Field crop: maize
Growth stage: 2
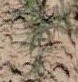
Species: salsola